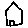
Label: house